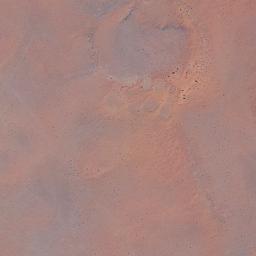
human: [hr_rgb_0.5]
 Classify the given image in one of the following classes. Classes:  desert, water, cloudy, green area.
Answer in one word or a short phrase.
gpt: desert